Field crop: maize
Growth stage: 1
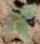
Species: datura